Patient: sex M, age 64
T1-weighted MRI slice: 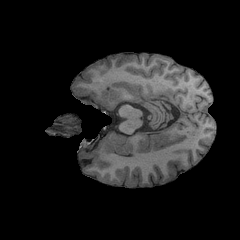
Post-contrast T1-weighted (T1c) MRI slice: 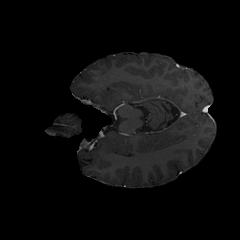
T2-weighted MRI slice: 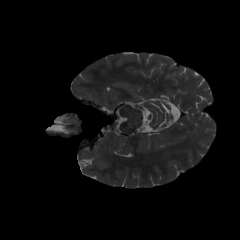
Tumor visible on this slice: yes
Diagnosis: Glioblastoma, IDH-wildtype
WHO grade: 4